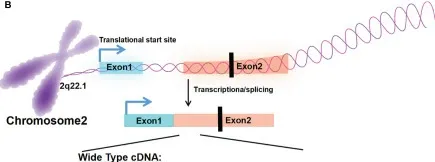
Genetic analysis and illustration of the heterozygous c.1032_1033delTG mutation of CXCR4 gene. (B) Base deletion (exon2; NM_003467; c.1032_1033delTG) results in original stop-codon loss, frameshift, and prolonged protein.
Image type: pathology (immunostaining)